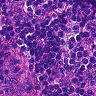
Metastatic tissue present: no